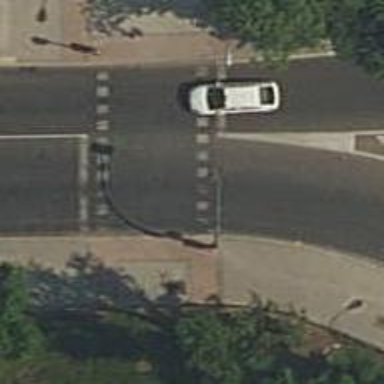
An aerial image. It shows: Road with traffic signals and zebra crossing with traffic signals.